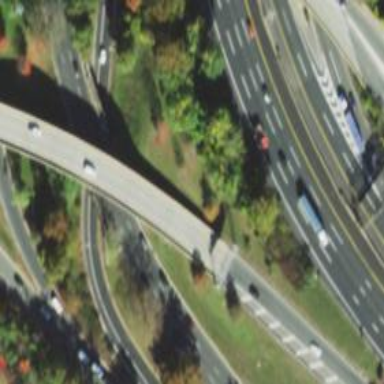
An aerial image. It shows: Bridge over motorway.